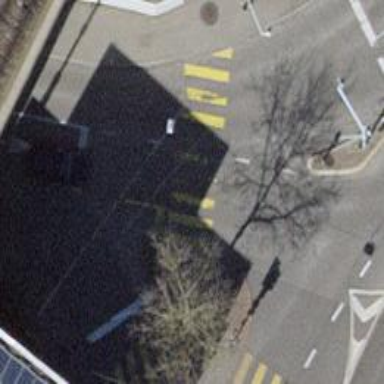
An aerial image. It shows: Zebra crossing with road island.